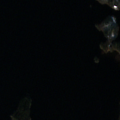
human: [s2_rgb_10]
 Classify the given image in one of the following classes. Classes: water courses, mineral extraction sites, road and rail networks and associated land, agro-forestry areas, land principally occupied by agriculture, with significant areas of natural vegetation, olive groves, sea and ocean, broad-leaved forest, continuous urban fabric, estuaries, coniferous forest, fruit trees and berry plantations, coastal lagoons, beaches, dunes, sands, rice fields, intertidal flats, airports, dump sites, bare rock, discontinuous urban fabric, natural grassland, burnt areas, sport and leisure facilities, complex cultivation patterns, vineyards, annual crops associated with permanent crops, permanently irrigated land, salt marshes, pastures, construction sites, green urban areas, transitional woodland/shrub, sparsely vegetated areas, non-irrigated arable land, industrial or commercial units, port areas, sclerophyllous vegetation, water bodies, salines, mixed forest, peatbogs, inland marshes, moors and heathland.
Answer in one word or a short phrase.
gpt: coniferous forest, mixed forest, transitional woodland/shrub, water bodies